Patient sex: M
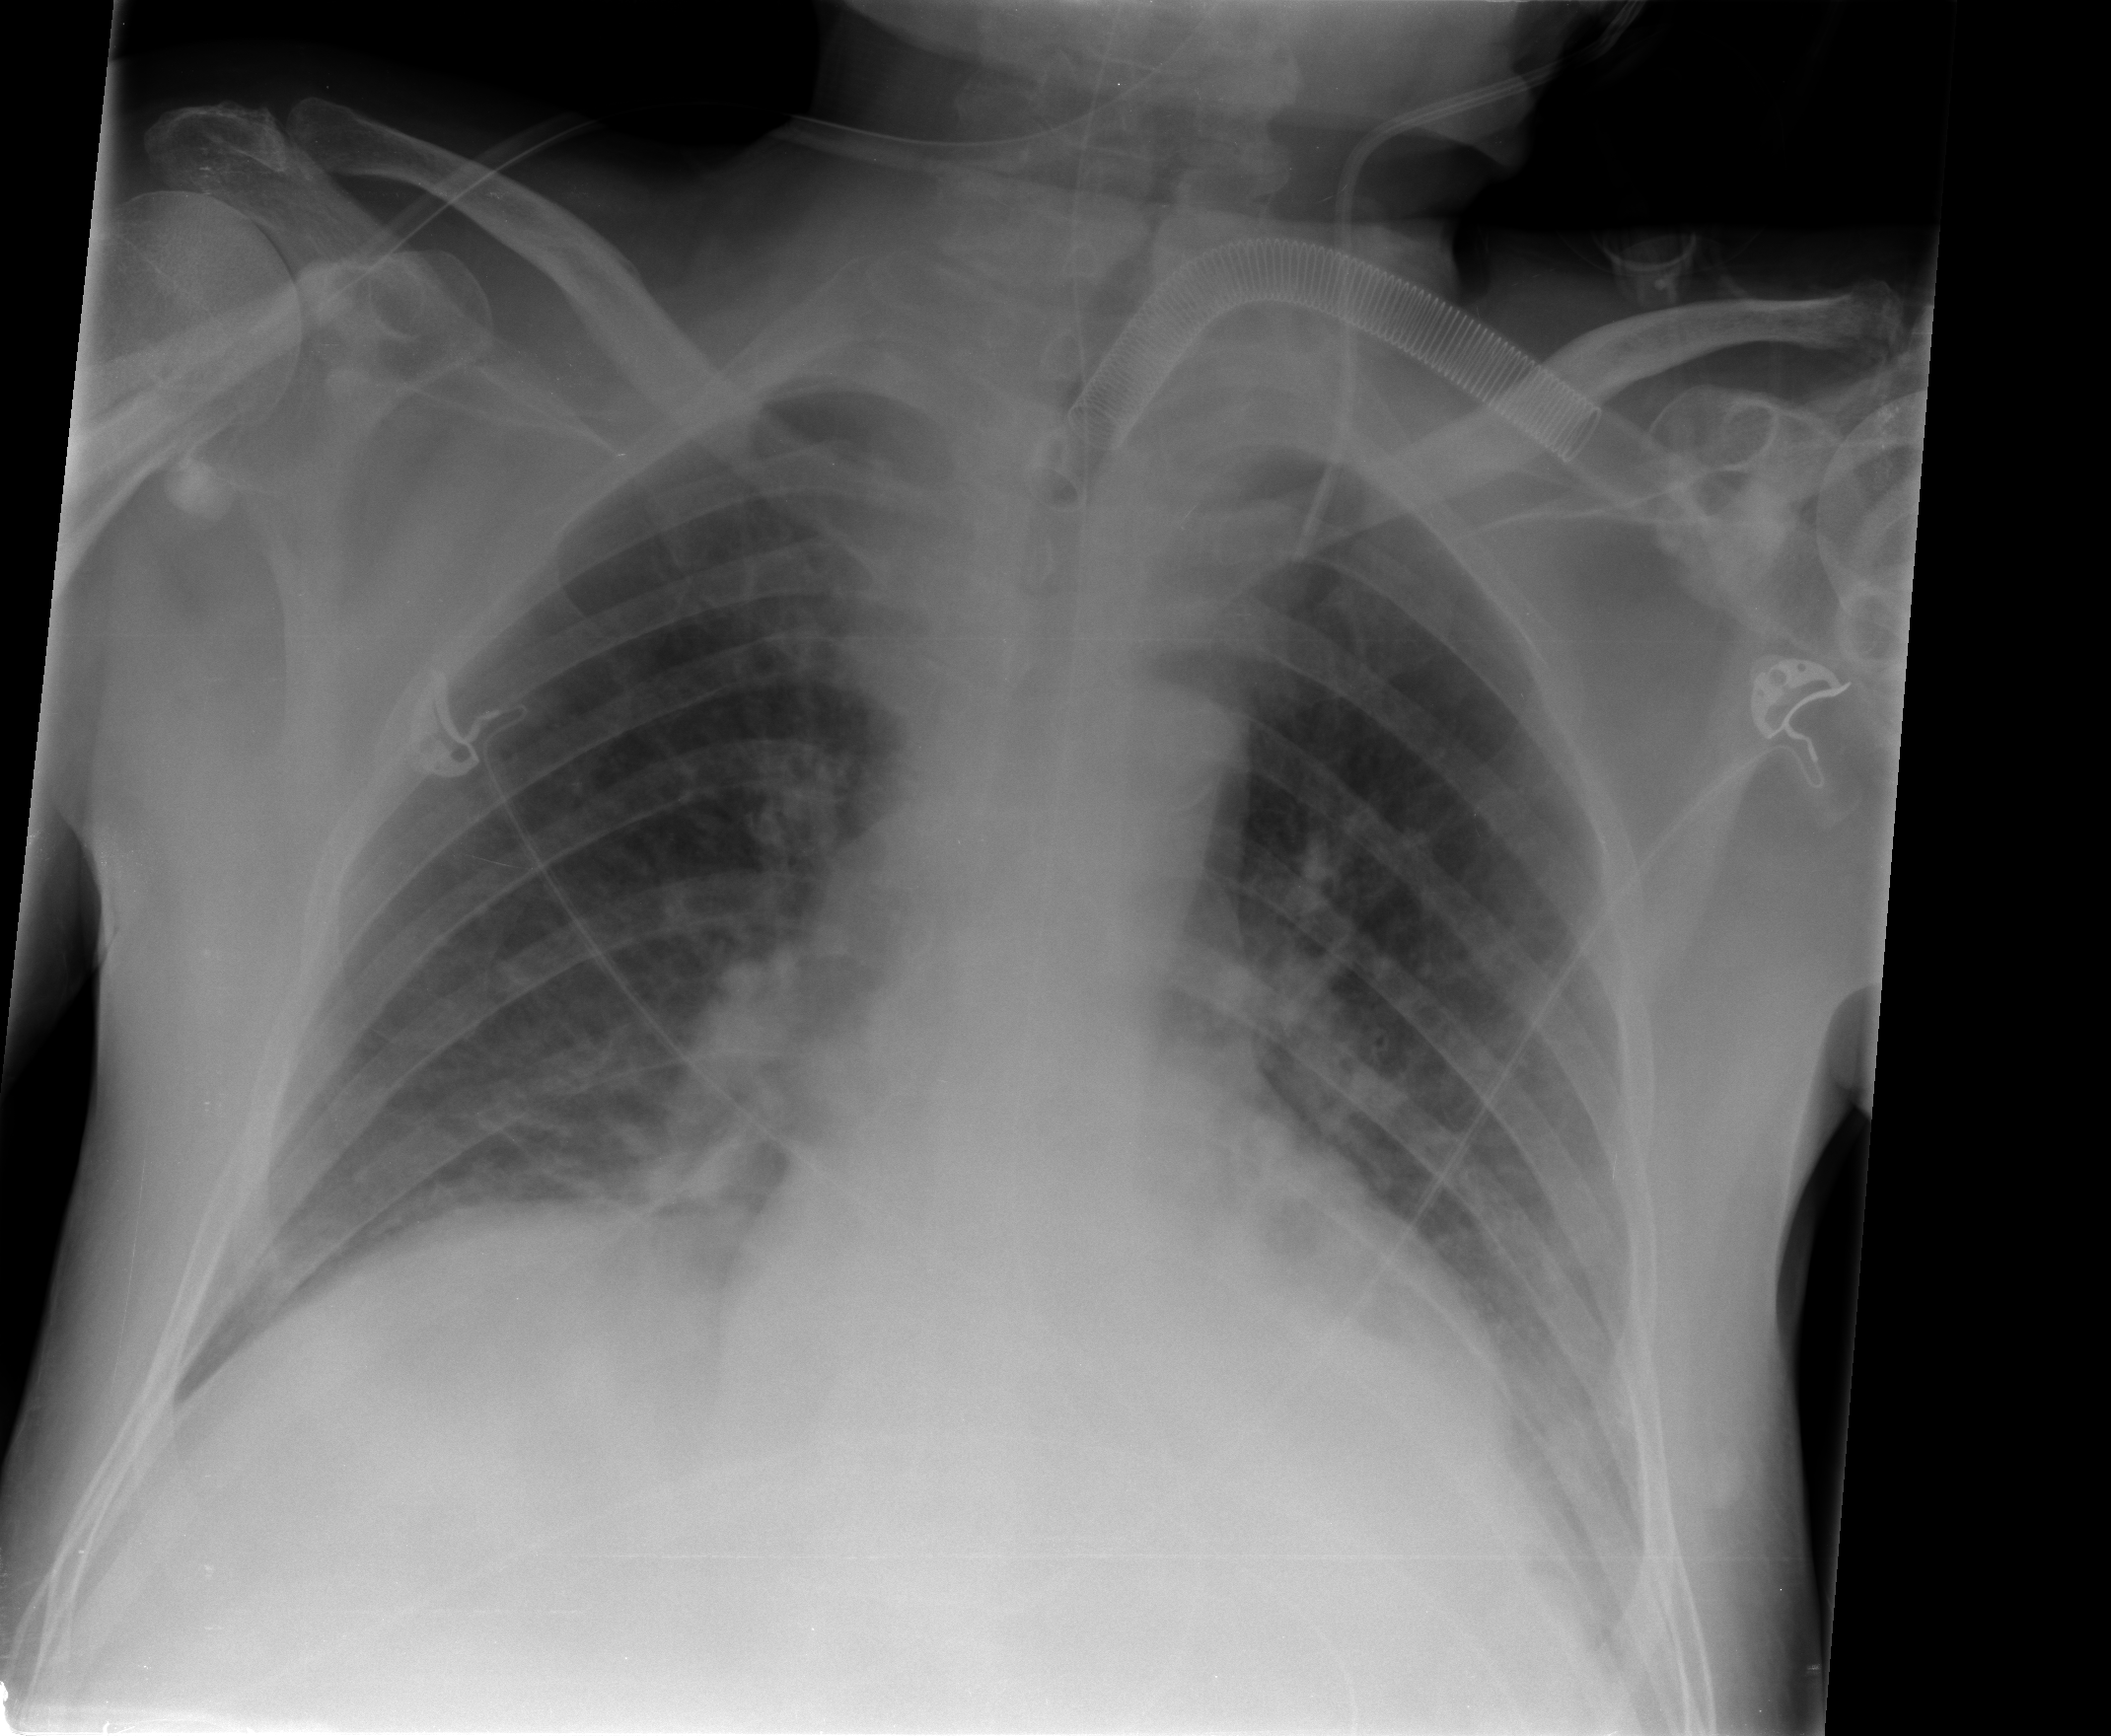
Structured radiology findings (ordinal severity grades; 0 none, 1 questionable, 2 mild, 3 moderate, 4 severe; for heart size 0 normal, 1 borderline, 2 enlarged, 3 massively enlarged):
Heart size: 1
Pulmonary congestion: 2
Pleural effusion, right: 0
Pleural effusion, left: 2
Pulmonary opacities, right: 0
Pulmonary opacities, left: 0
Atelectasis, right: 2
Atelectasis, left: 2